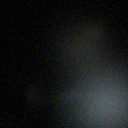
Screen state: off